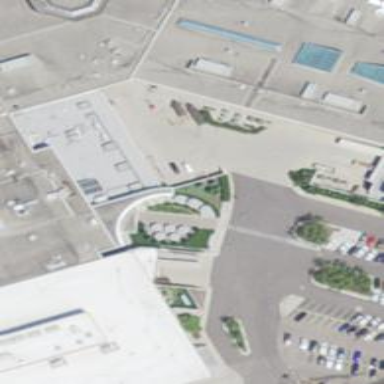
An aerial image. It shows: Part of building.